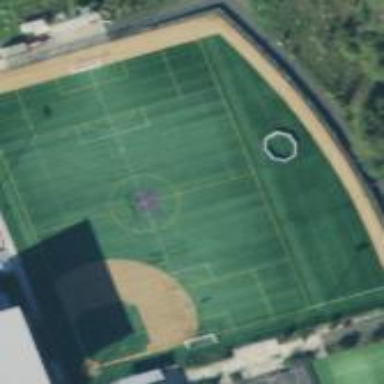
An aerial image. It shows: Artificial turf soccer pitch for leisure sport activities.